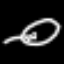
Label: leaf